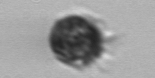
Label: Ciliophora